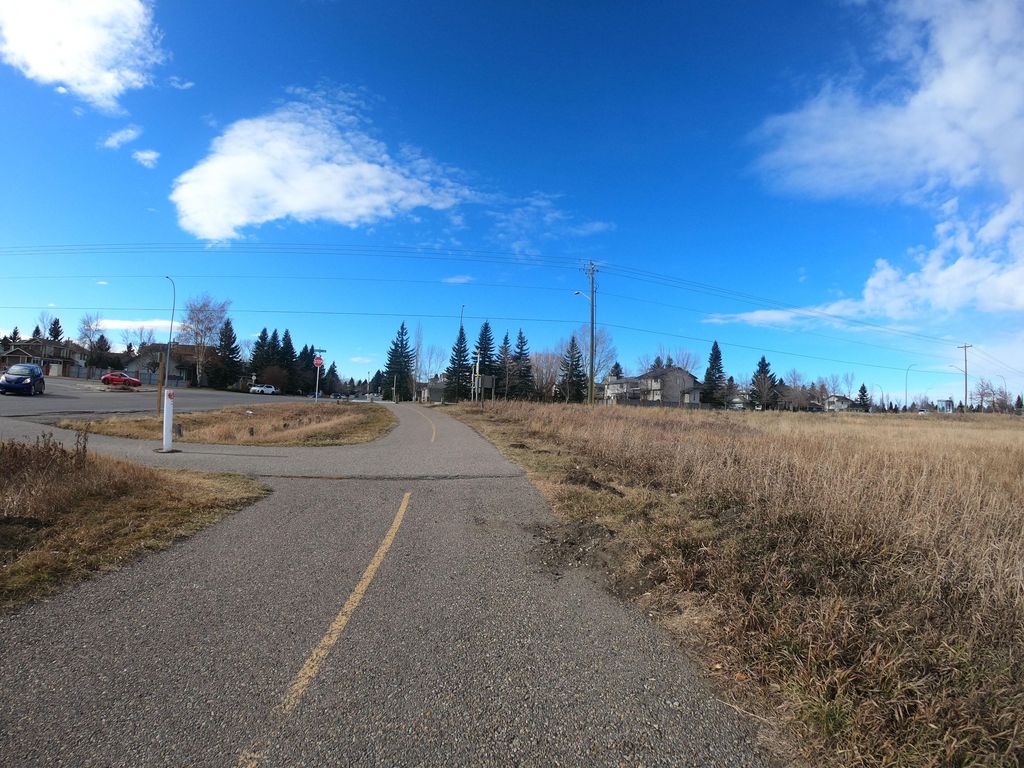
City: calgary